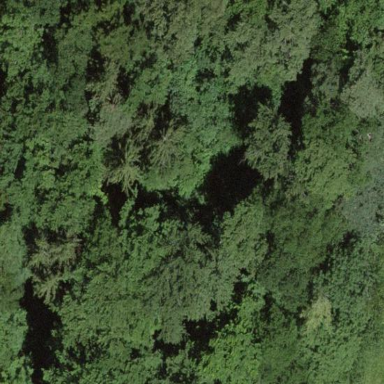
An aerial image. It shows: Forest with mix of leaf types.